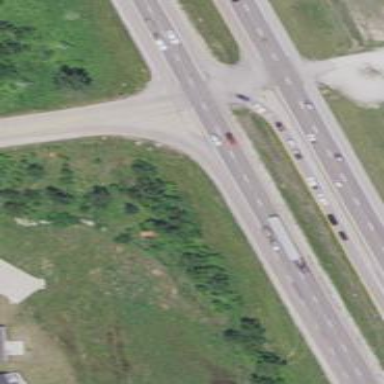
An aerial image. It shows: Trunk link highway.